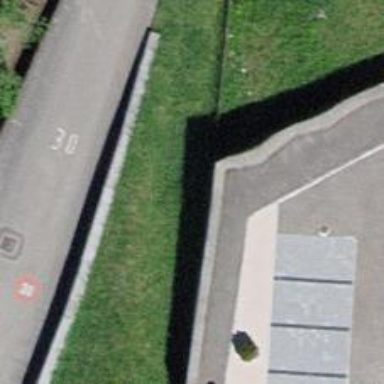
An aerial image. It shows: Wall barrier.